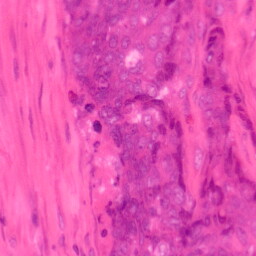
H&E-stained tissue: Colon